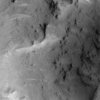
Label: not_dusty